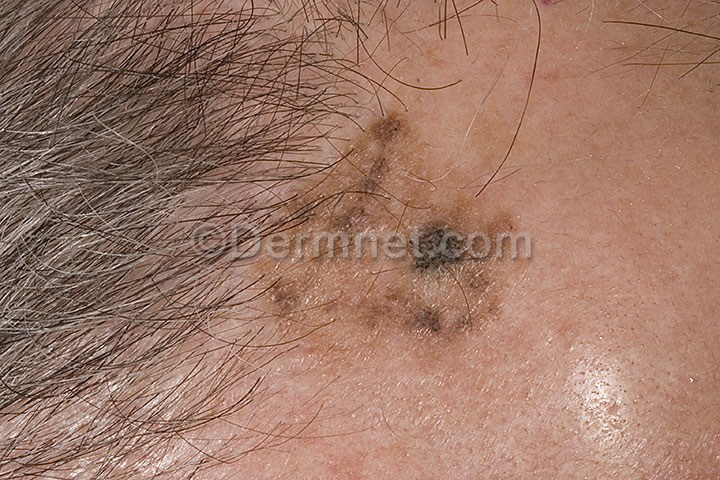
Disease: Seborrheic Keratoses and other Benign Tumors